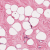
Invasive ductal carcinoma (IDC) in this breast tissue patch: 0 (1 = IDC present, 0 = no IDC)